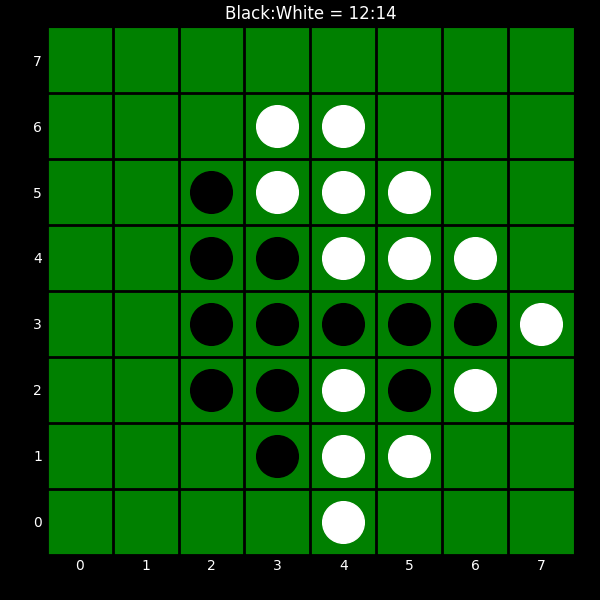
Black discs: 12
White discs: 14